Interaction volume radius: 10 \u00c5
Interaction volume height: 45 \u00c5
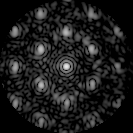
Disorder parameter: 0.3848